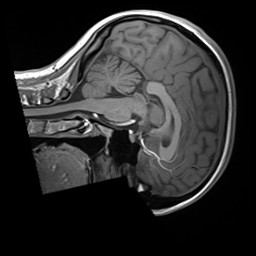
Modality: T1w
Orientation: sagittal
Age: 21
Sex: female
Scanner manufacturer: siemens
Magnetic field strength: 3 T
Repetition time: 1.8 s
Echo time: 0.00232 s